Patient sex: M
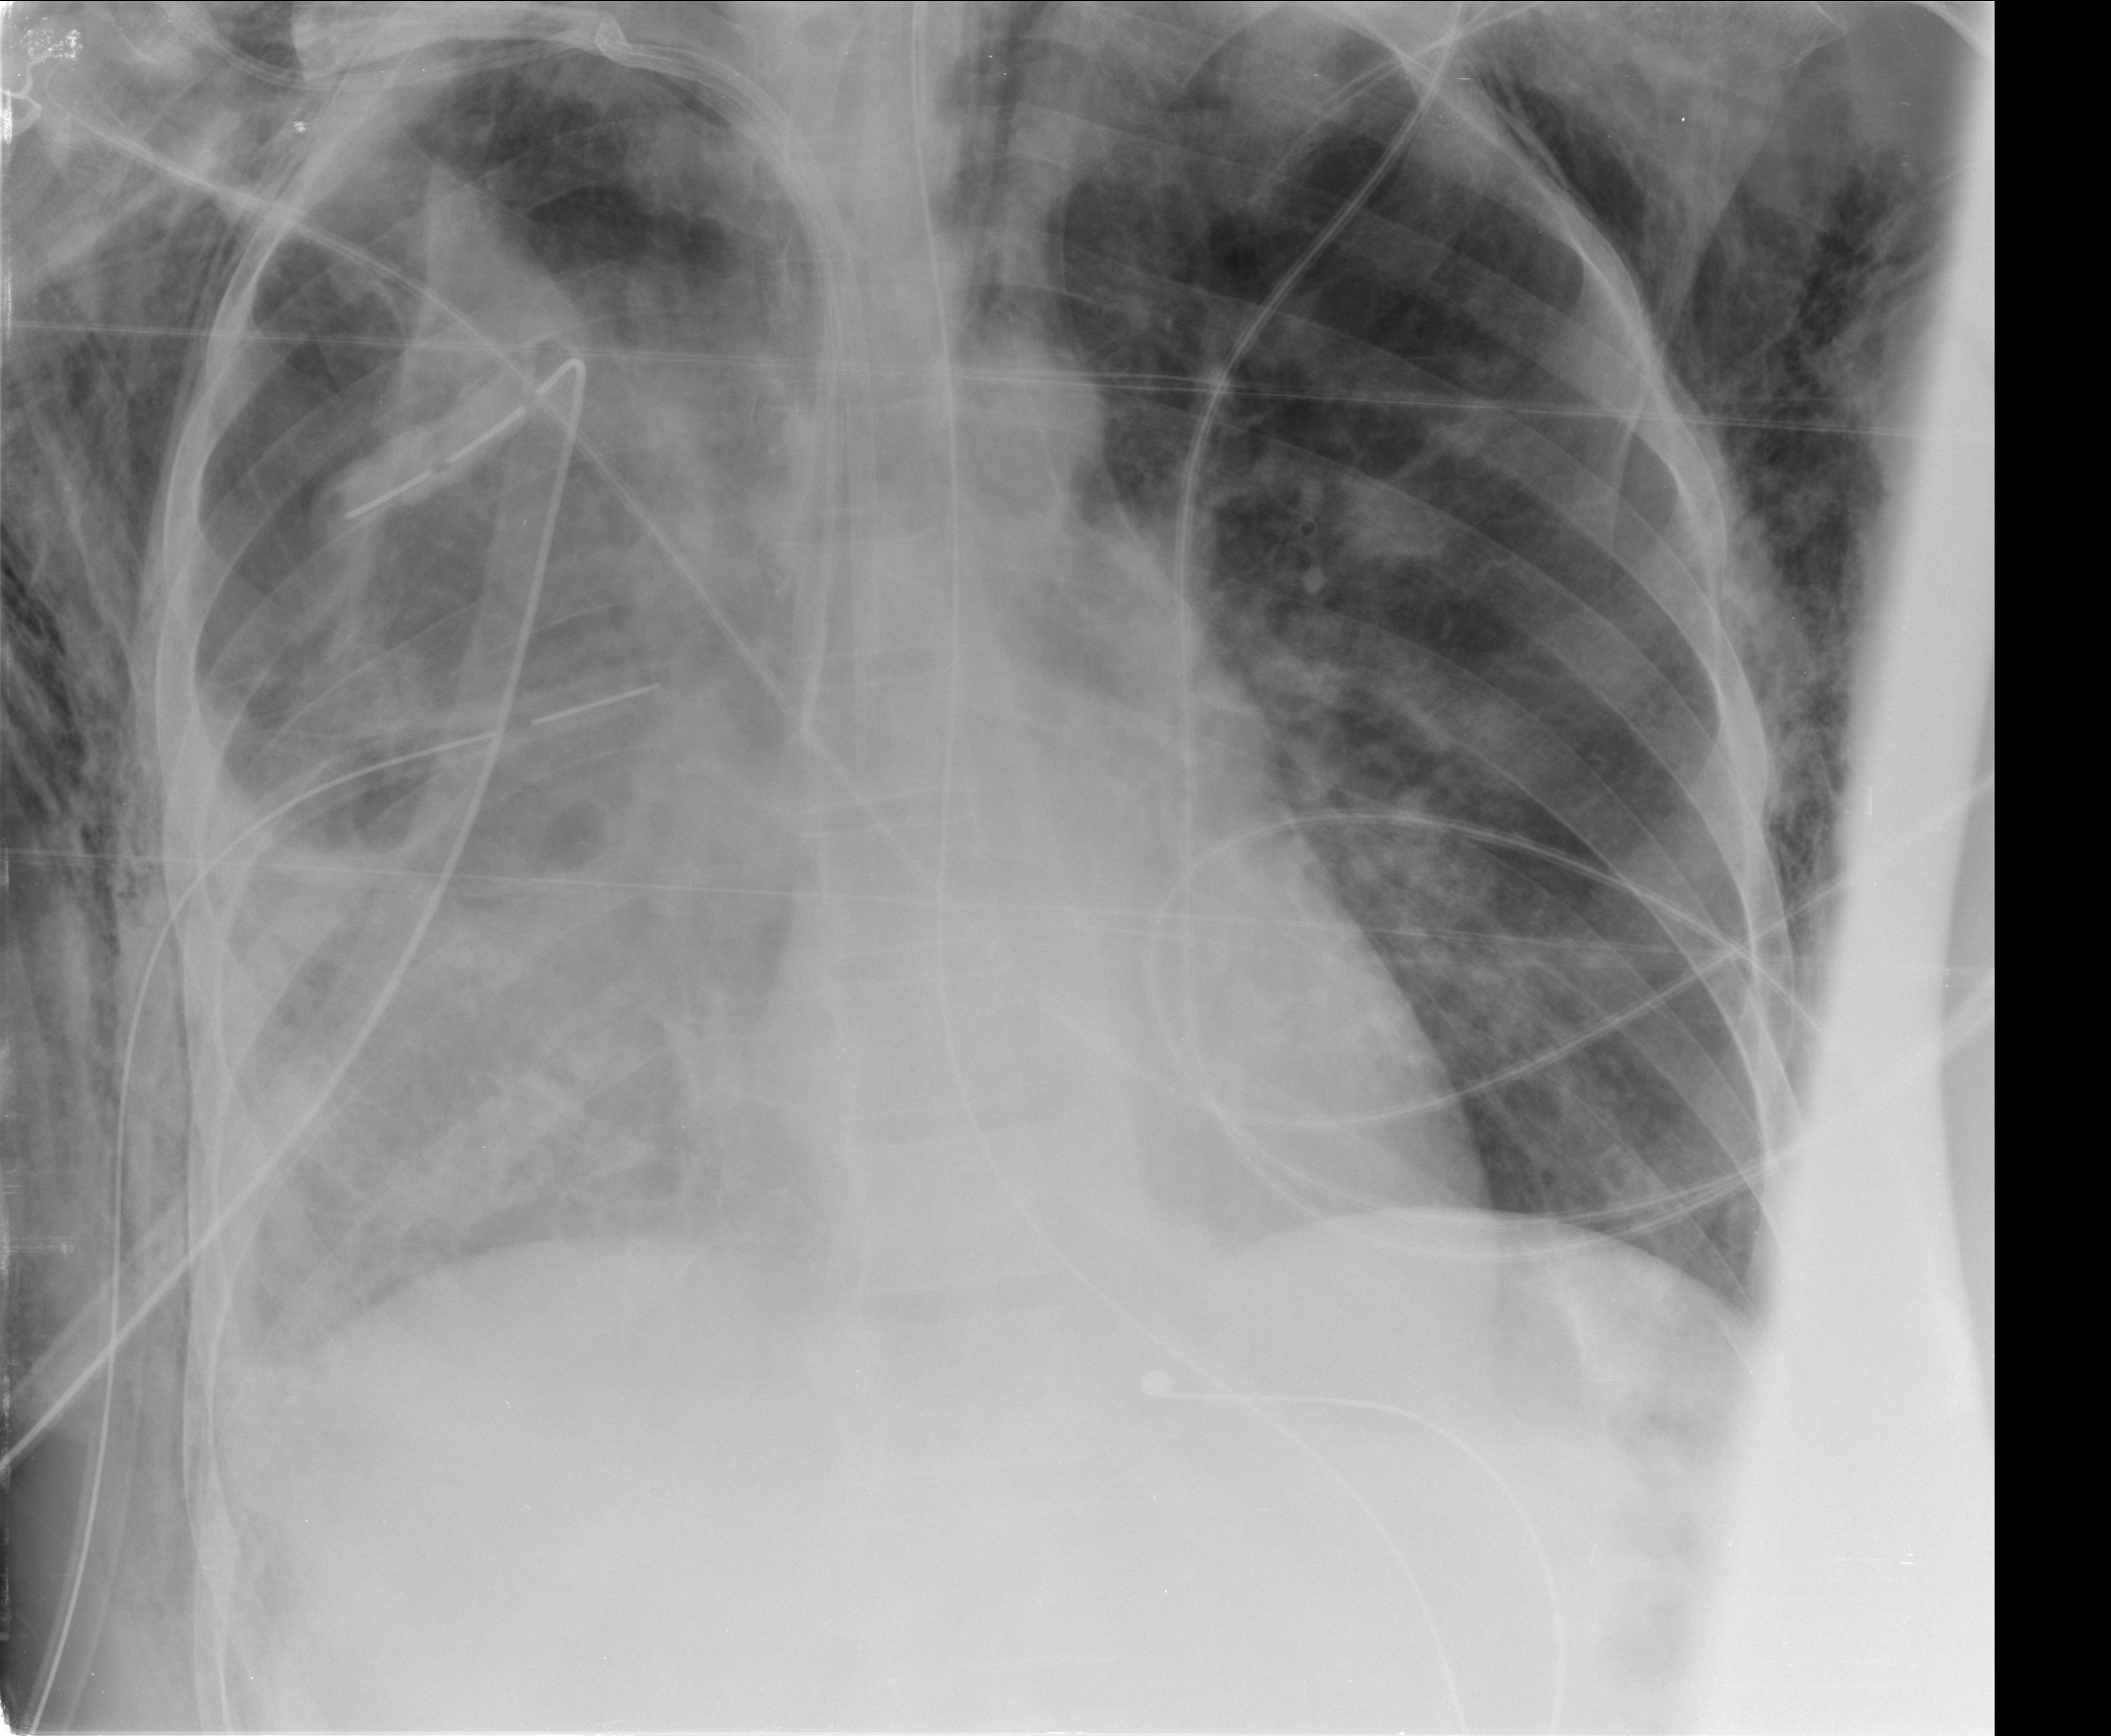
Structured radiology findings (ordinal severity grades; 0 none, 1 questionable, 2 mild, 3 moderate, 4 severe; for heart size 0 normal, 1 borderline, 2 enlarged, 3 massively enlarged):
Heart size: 0
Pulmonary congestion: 2
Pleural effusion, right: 2
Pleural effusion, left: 0
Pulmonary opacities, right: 3
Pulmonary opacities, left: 2
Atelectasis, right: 3
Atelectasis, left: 0